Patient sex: M
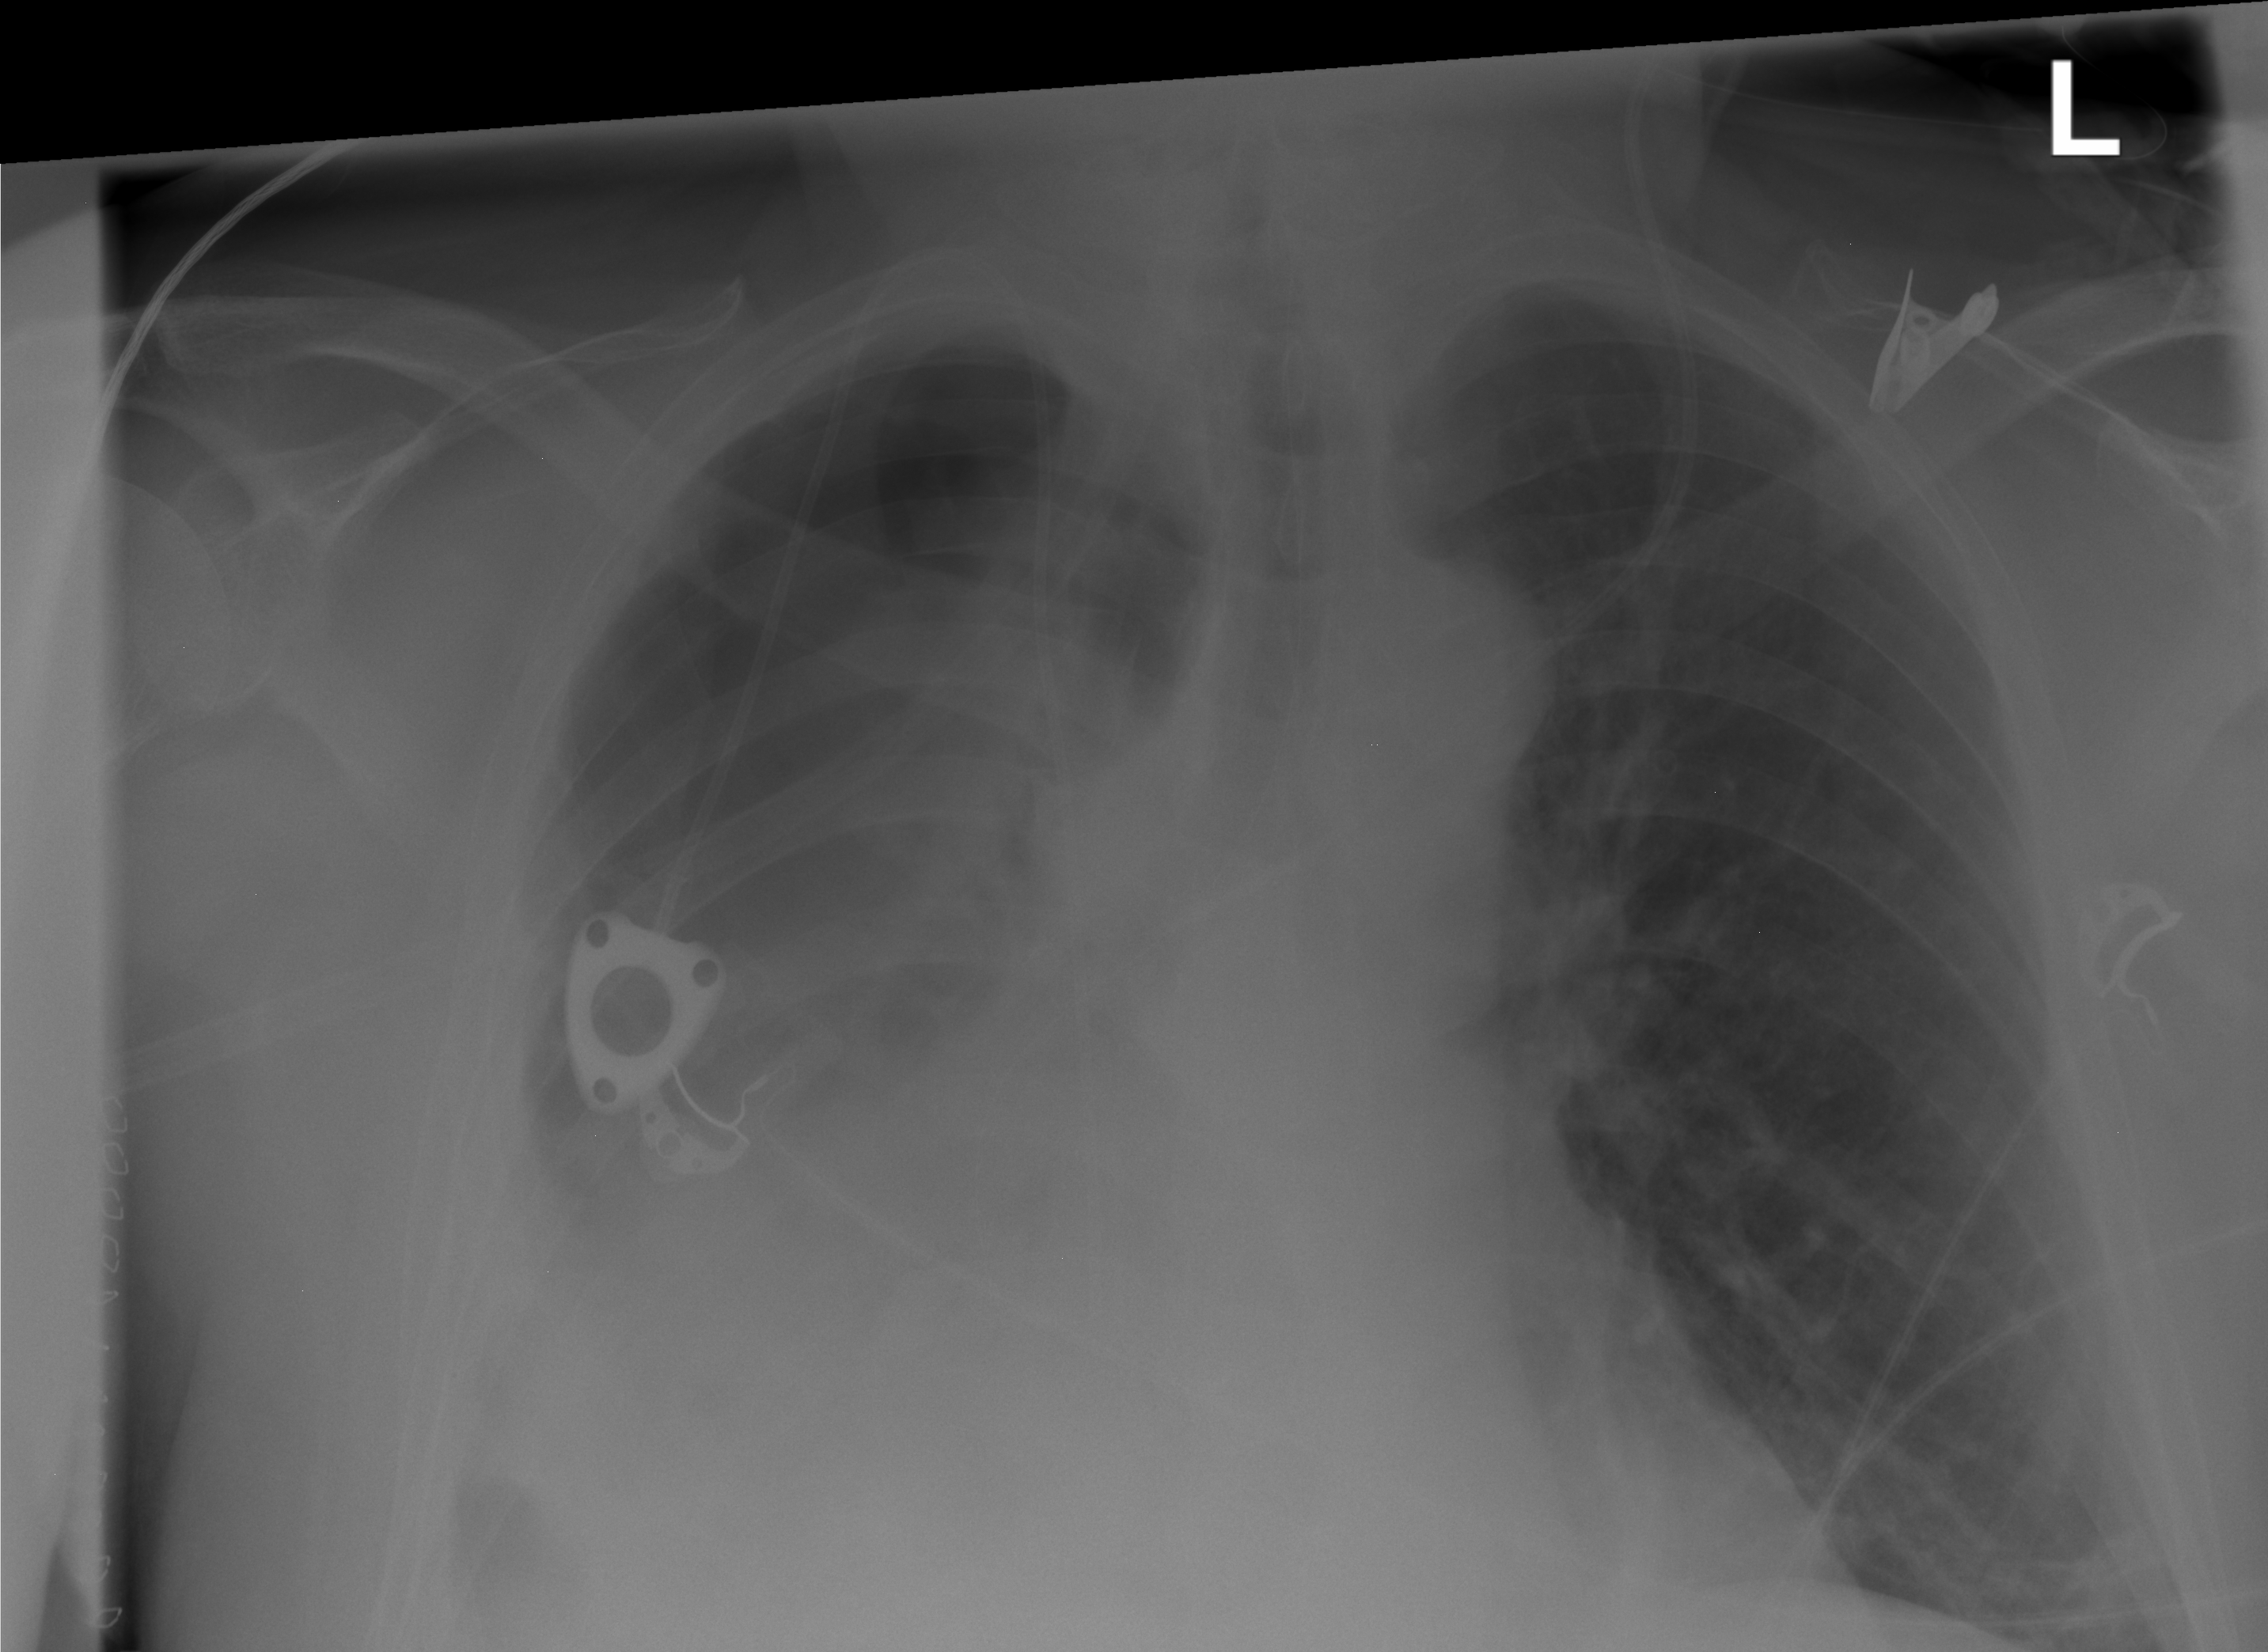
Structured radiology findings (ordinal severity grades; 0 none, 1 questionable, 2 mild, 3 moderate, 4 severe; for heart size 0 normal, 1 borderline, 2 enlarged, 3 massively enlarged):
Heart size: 1
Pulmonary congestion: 2
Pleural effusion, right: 2
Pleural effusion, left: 0
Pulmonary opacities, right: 2
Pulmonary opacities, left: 2
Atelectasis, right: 3
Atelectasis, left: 1